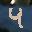
Label: 4